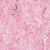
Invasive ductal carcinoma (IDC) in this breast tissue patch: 0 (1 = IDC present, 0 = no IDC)